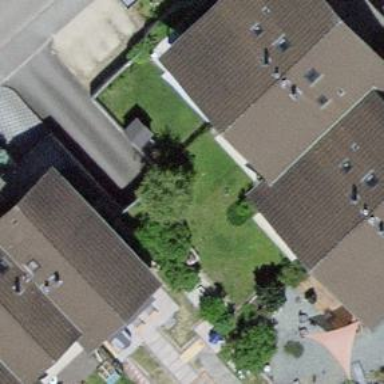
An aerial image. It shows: Terrace building.